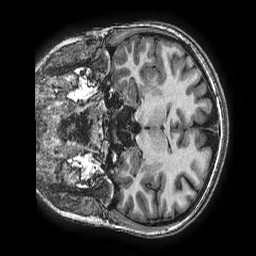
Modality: T1w
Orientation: coronal
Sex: female
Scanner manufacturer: ge
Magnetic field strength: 3 T
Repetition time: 0.0077 s
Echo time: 0.003436 s